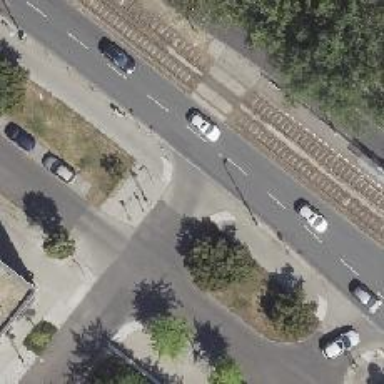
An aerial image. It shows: Unmarked crossing on the road.